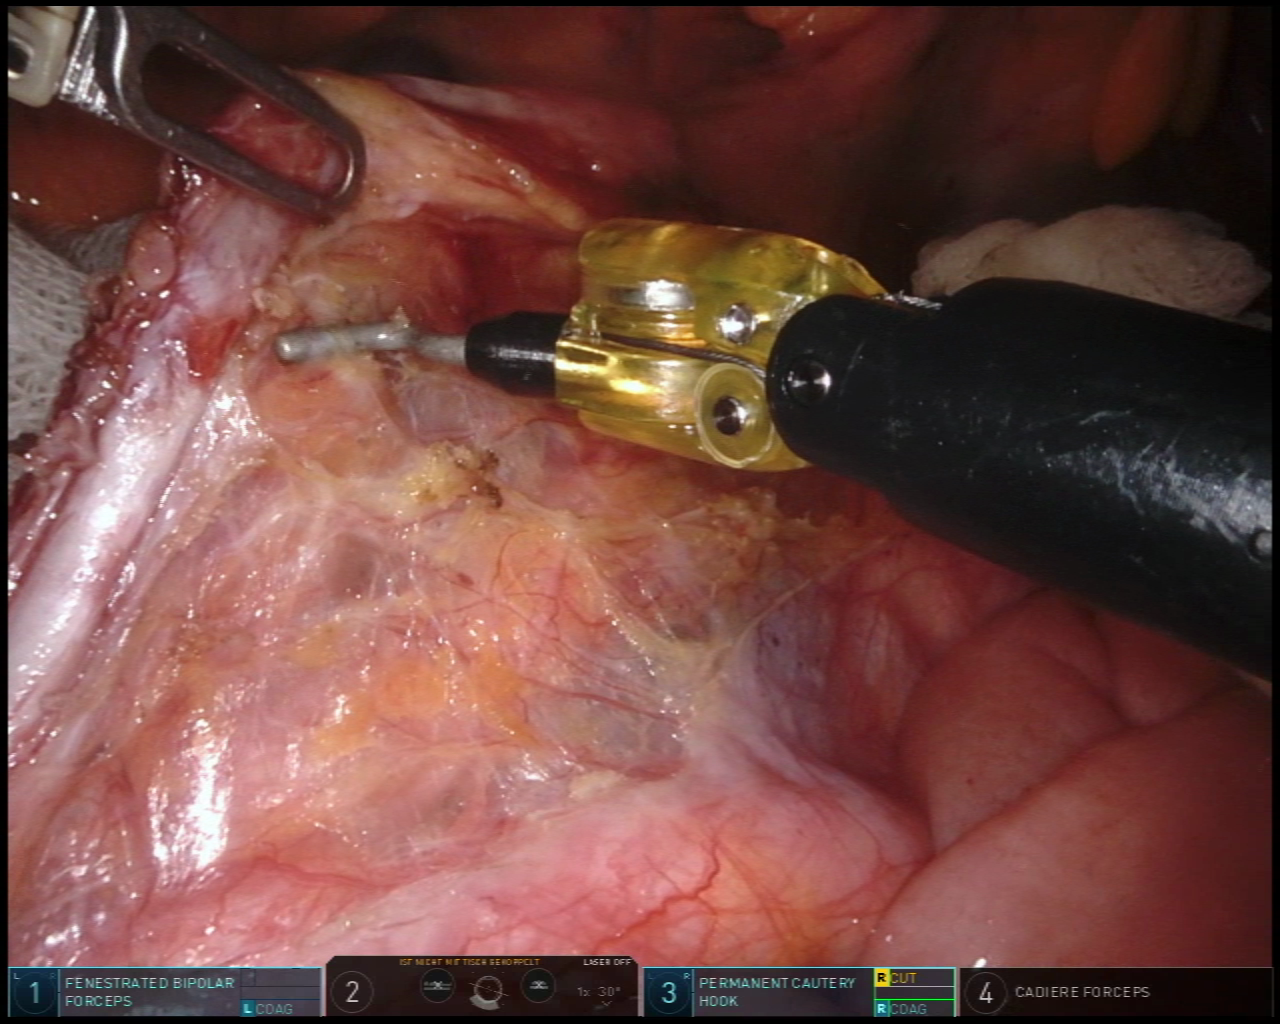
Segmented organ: small_intestine
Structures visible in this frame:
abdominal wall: no
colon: no
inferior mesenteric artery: yes
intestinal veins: no
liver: no
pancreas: no
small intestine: yes
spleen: no
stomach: no
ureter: yes
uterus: no
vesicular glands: no